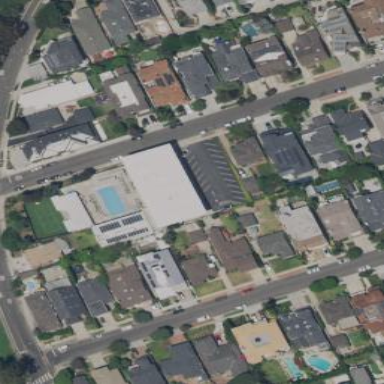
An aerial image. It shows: Building with roof.